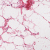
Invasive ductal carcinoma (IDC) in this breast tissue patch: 0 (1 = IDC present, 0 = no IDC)